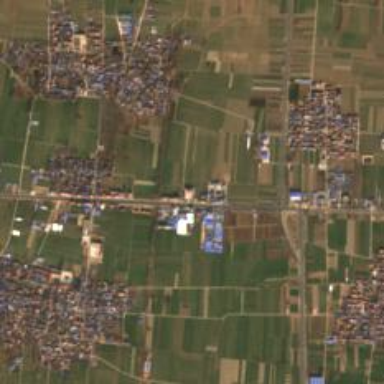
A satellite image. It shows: Ethnic township within town.